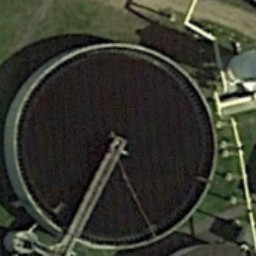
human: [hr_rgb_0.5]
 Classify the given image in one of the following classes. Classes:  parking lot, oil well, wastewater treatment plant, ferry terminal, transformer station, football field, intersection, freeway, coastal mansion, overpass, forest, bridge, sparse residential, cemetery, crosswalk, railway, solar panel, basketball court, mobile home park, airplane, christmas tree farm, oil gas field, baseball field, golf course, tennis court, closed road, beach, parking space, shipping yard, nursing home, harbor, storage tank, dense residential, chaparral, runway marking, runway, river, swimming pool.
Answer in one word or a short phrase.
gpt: wastewater treatment plant